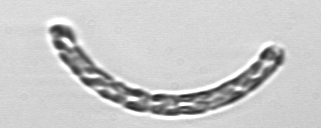
Label: Guinardia_striata